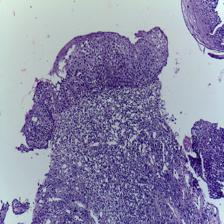
Diagnosis: OSCC